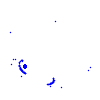
Particle: kaon